Question: Running an analysis on my app results in the logical error in the subject. I don't really know what that means. Below is a screen of the error:

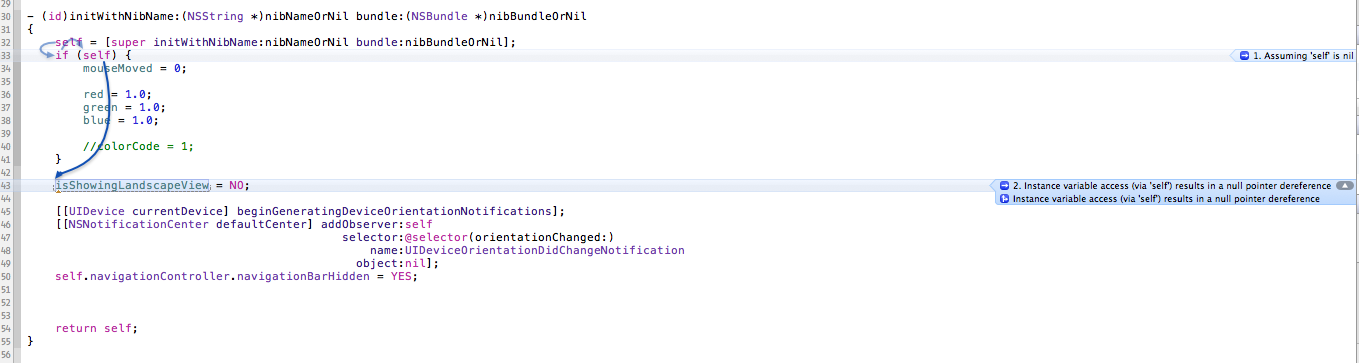
Answer: The path it's showing you is 'super' returning 'nil'. If this happens, you continue to execute the method; the implicit self deference is because 'isShowingLandscapeView' is an instance variable. You need to put all your initialisation inside the 'if (self)' block to avoid this.